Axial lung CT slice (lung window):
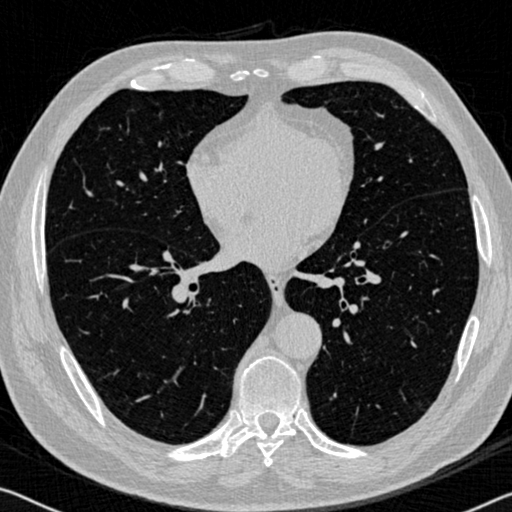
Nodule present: no